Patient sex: M
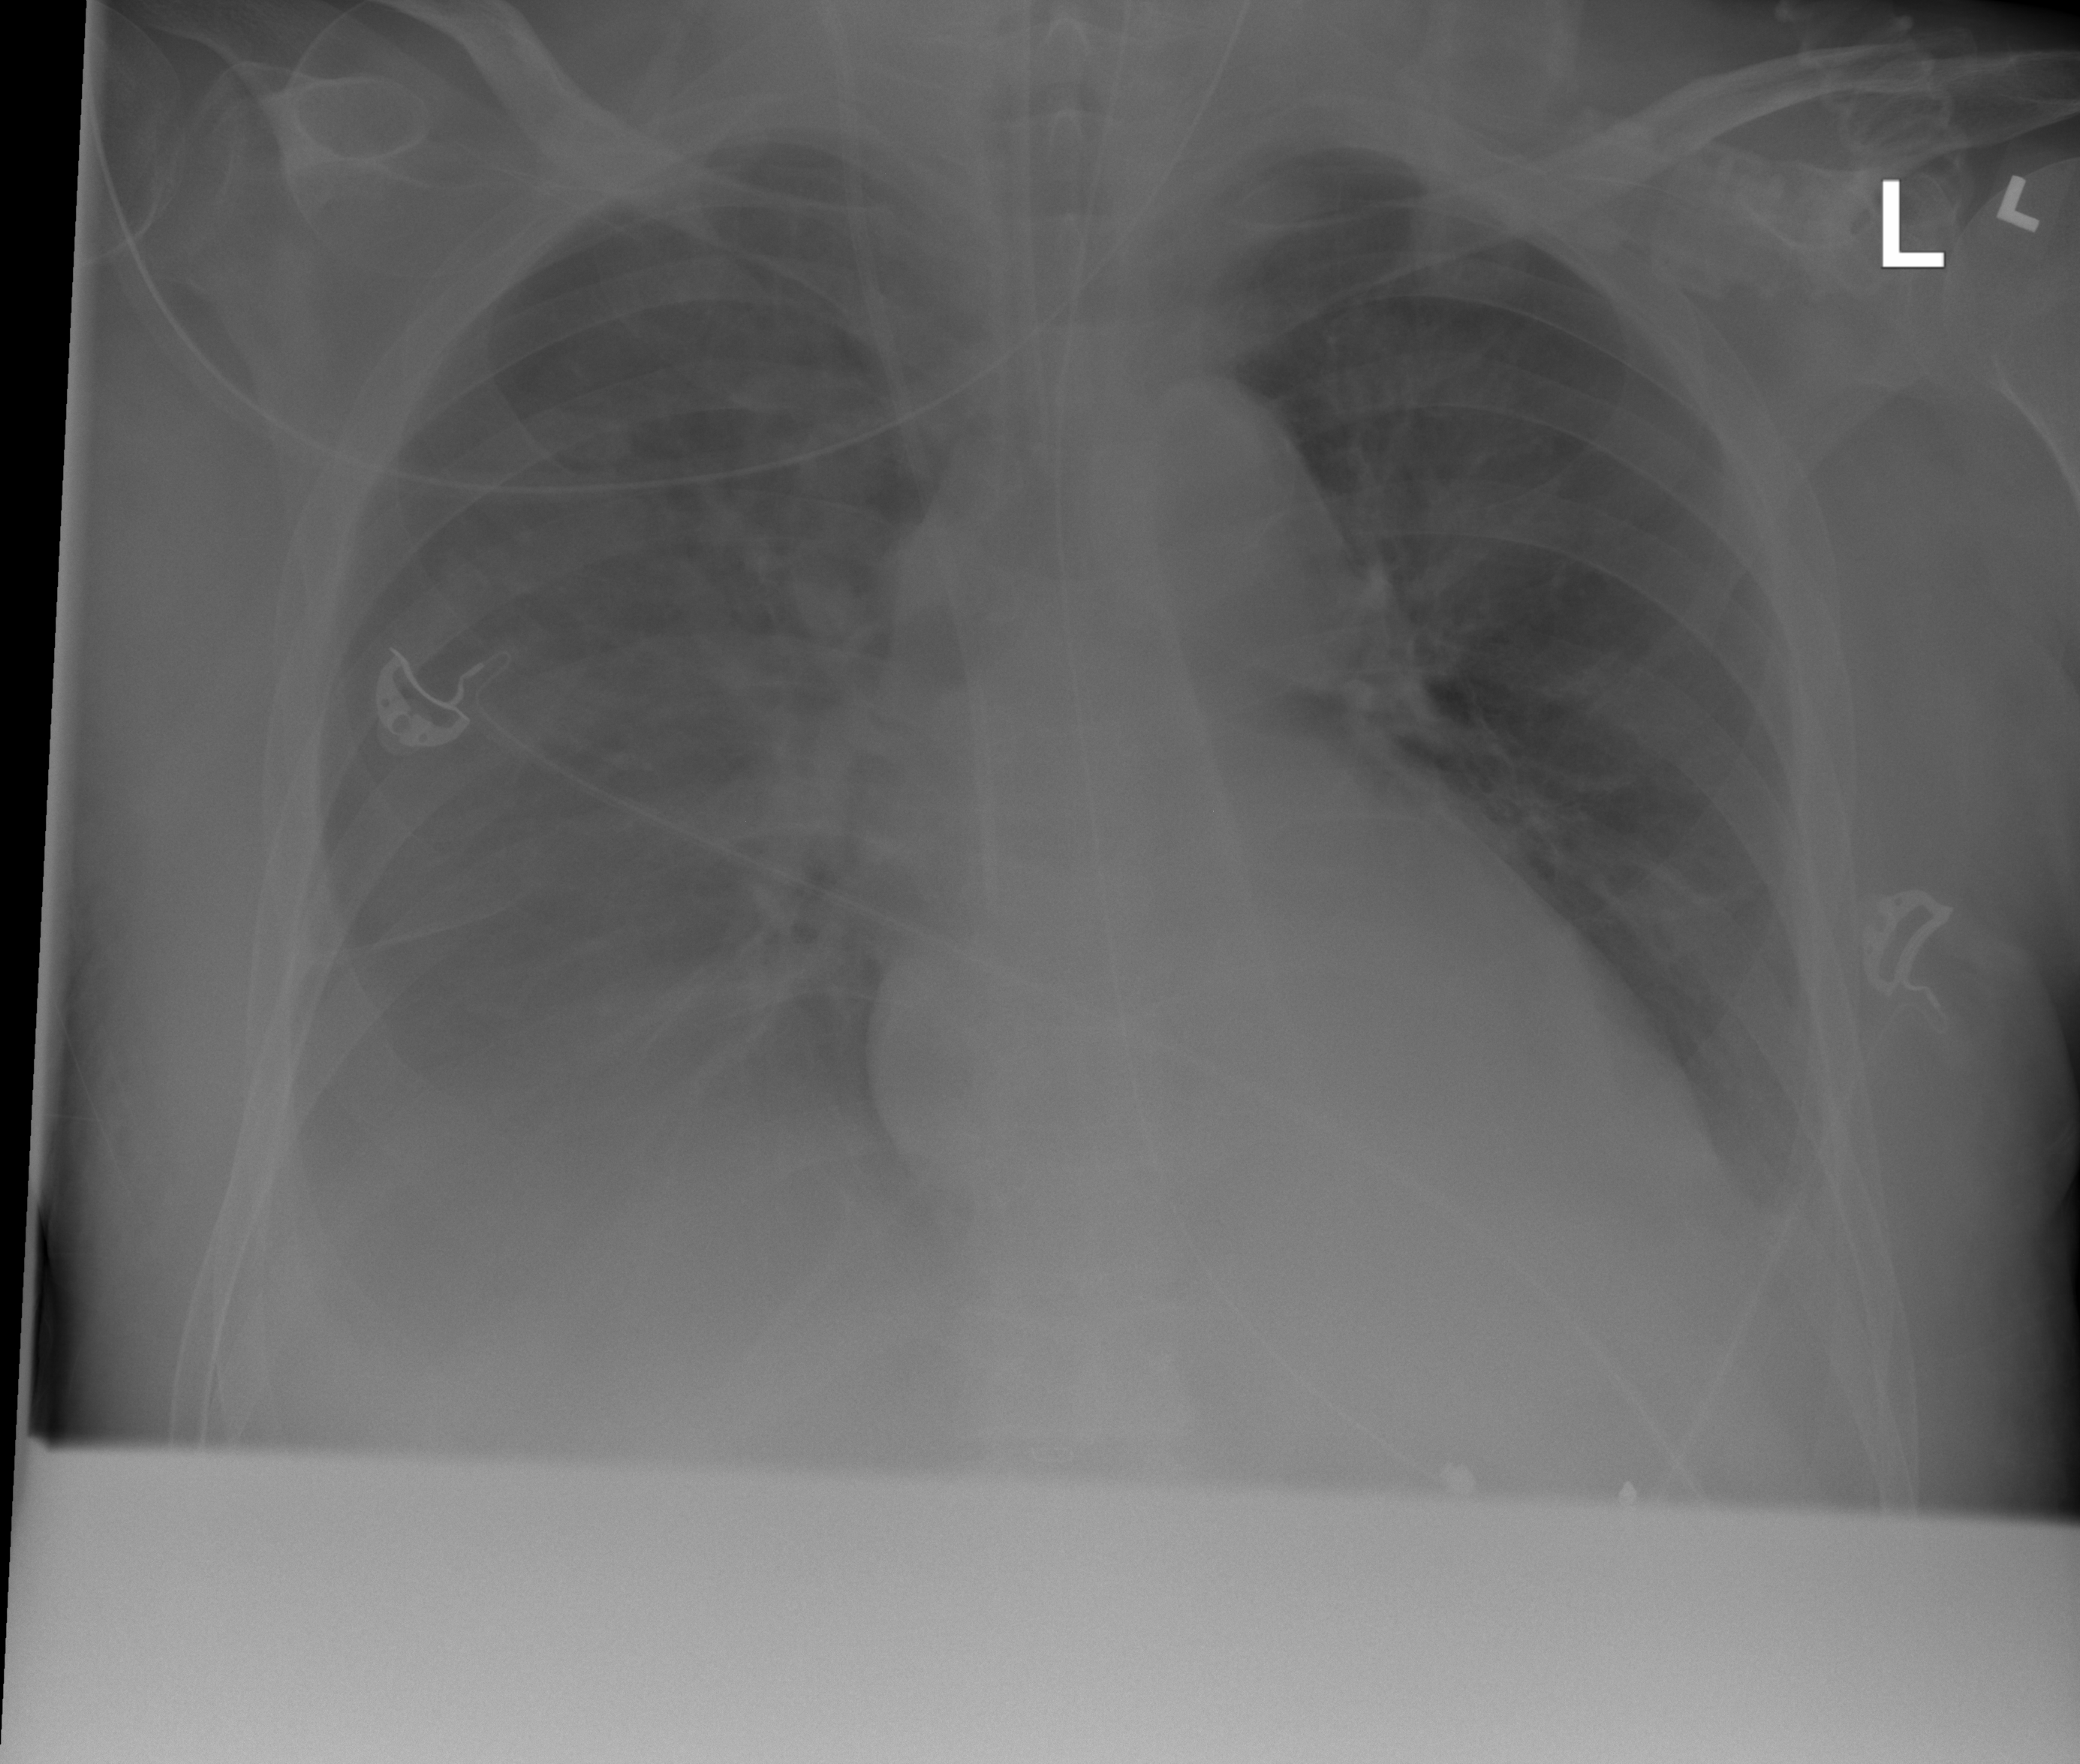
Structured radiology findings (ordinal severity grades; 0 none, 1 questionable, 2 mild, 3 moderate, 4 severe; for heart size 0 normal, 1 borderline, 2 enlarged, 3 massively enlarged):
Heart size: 1
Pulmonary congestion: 0
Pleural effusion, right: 2
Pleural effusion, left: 2
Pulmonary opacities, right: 2
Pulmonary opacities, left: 1
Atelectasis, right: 2
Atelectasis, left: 2